Question: I have a control on my page will contain multiple multi-line text boxes that need to be resizable.
I am attempting to use the jQuery resizable function to accomplish this task. I only need my text boxes to be expandable vertically. Unfortunately I can only get the resizable function to work for the first div.
Here's a sample of my code:
'''
<%@ Page Language="vb" AutoEventWireup="false" CodeBehind="Page_jQuery_Resizable.aspx.vb"
Inherits="jQueryTest.Page_jQuery_Resizable" %>
<%@ Register Assembly="Telerik.Web.UI" Namespace="Telerik.Web.UI" TagPrefix="telerik" %>
<!DOCTYPE HTML>
<html xmlns="http://www.w3.org/1999/xhtml">
<head runat="server">
<title>jQuery Test - Page 2</title>
<script src="Scripts/js/jquery-1.4.2.min.js" type="text/javascript"></script>
<script src="Scripts/js/jquery-ui-1.8.6.custom.min.js" type="text/javascript"></script>
</head>
<body>
<style type="text/css">
table.textboxTable td
{
padding: 15px;
padding-bottom: 30px;
border: 2px solid blue;
}
.ImResizable
{
height: 60px;
width: 470px;
}
.ImResizable textarea
{
height: 95%;
width: 100%;
}
.ui-resizable-handle
{
height: 8px;
width: 474px;
background: #EEEEEE url('Images/grippie.png') no-repeat scroll center;
border-color: #DDDDDD;
border-style: solid;
border-width: 0pt 1px 1px;
cursor: s-resize;
}
</style>
<form id="form1" runat="server">
<table class="textboxTable">
<tr>
<td>
<div class="ImResizable">
<asp:TextBox runat="server" TextMode="MultiLine" />
<div class="ui-resizable-handle" />
</div>
</td>
</tr>
<tr>
<td>
<div class="ImResizable">
<asp:TextBox runat="server" TextMode="MultiLine" />
<div class="ui-resizable-handle" />
</div>
</td>
</tr>
</table>
</form>
</body>
</html>
<script type="text/javascript">
$(function ()
{
$("div.ImResizable").resizable(
{
minHeight: 25,
maxHeight: 85,
minWidth: 470,
maxWidth: 470,
handles: { 's': $("div.ui-resizable-handle") }
});
});
</script>
'''

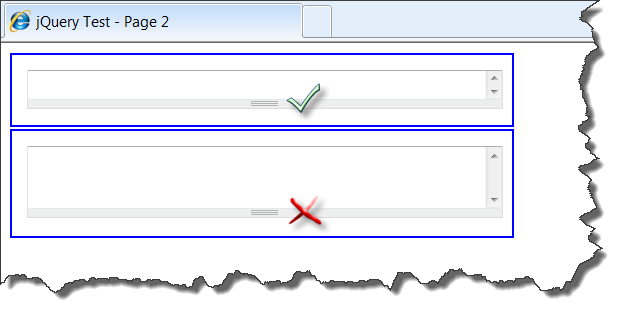
Answer: You could use $.each and iterate over the elements. Like this:
'''
$("div.ImResizable").each(function() {
var $this = $(this);
$this.resizable({
minHeight: 25,
maxHeight: 85,
minWidth: 470,
maxWidth: 470,
handles: { 's': $this.find("div.ui-resizable-handle") }
});
});
'''